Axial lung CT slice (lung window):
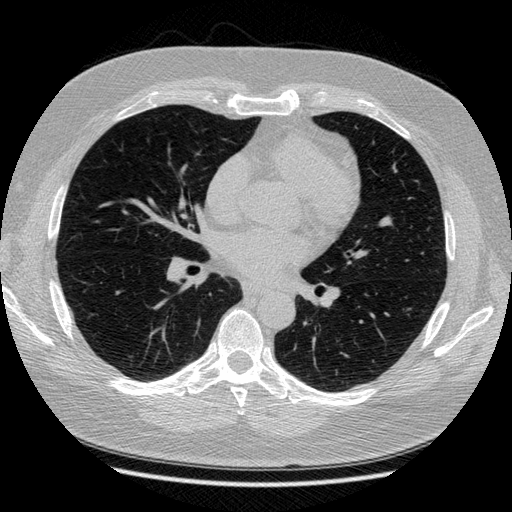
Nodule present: no